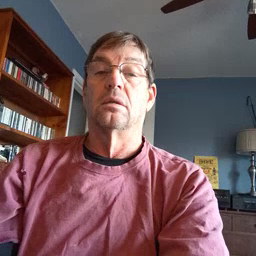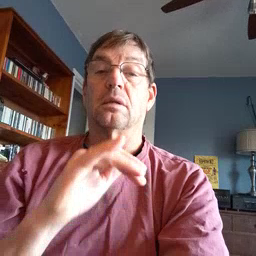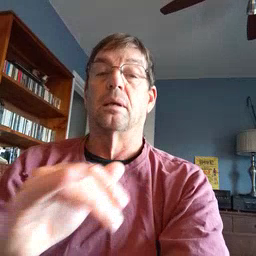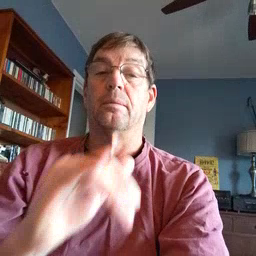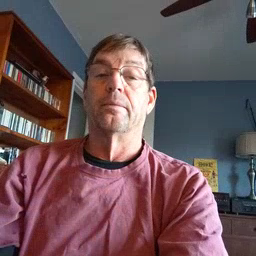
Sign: same